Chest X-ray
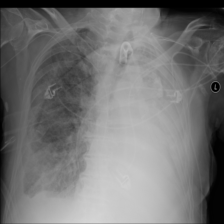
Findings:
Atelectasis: negative
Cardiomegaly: negative
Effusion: negative
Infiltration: negative
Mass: negative
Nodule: negative
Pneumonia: negative
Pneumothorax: negative
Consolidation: negative
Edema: negative
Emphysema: negative
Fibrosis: negative
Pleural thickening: negative
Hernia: negative